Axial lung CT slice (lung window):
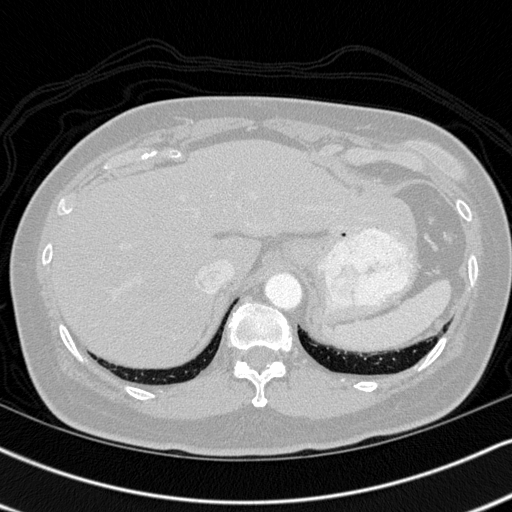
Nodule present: no